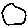
Label: circle